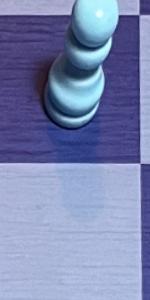
Label: Empty